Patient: sex M, age 50
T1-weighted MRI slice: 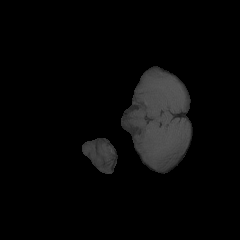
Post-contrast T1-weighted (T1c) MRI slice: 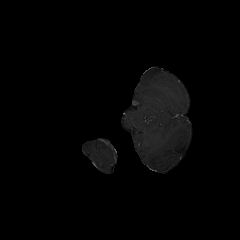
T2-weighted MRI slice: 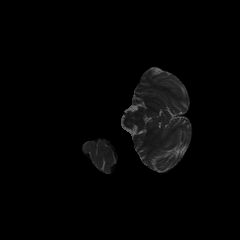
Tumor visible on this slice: no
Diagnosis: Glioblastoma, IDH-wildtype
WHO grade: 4